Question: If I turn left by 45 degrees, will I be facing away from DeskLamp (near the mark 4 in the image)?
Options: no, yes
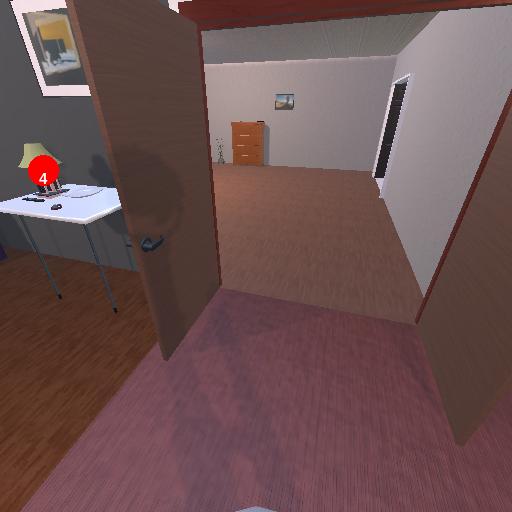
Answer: no